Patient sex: M
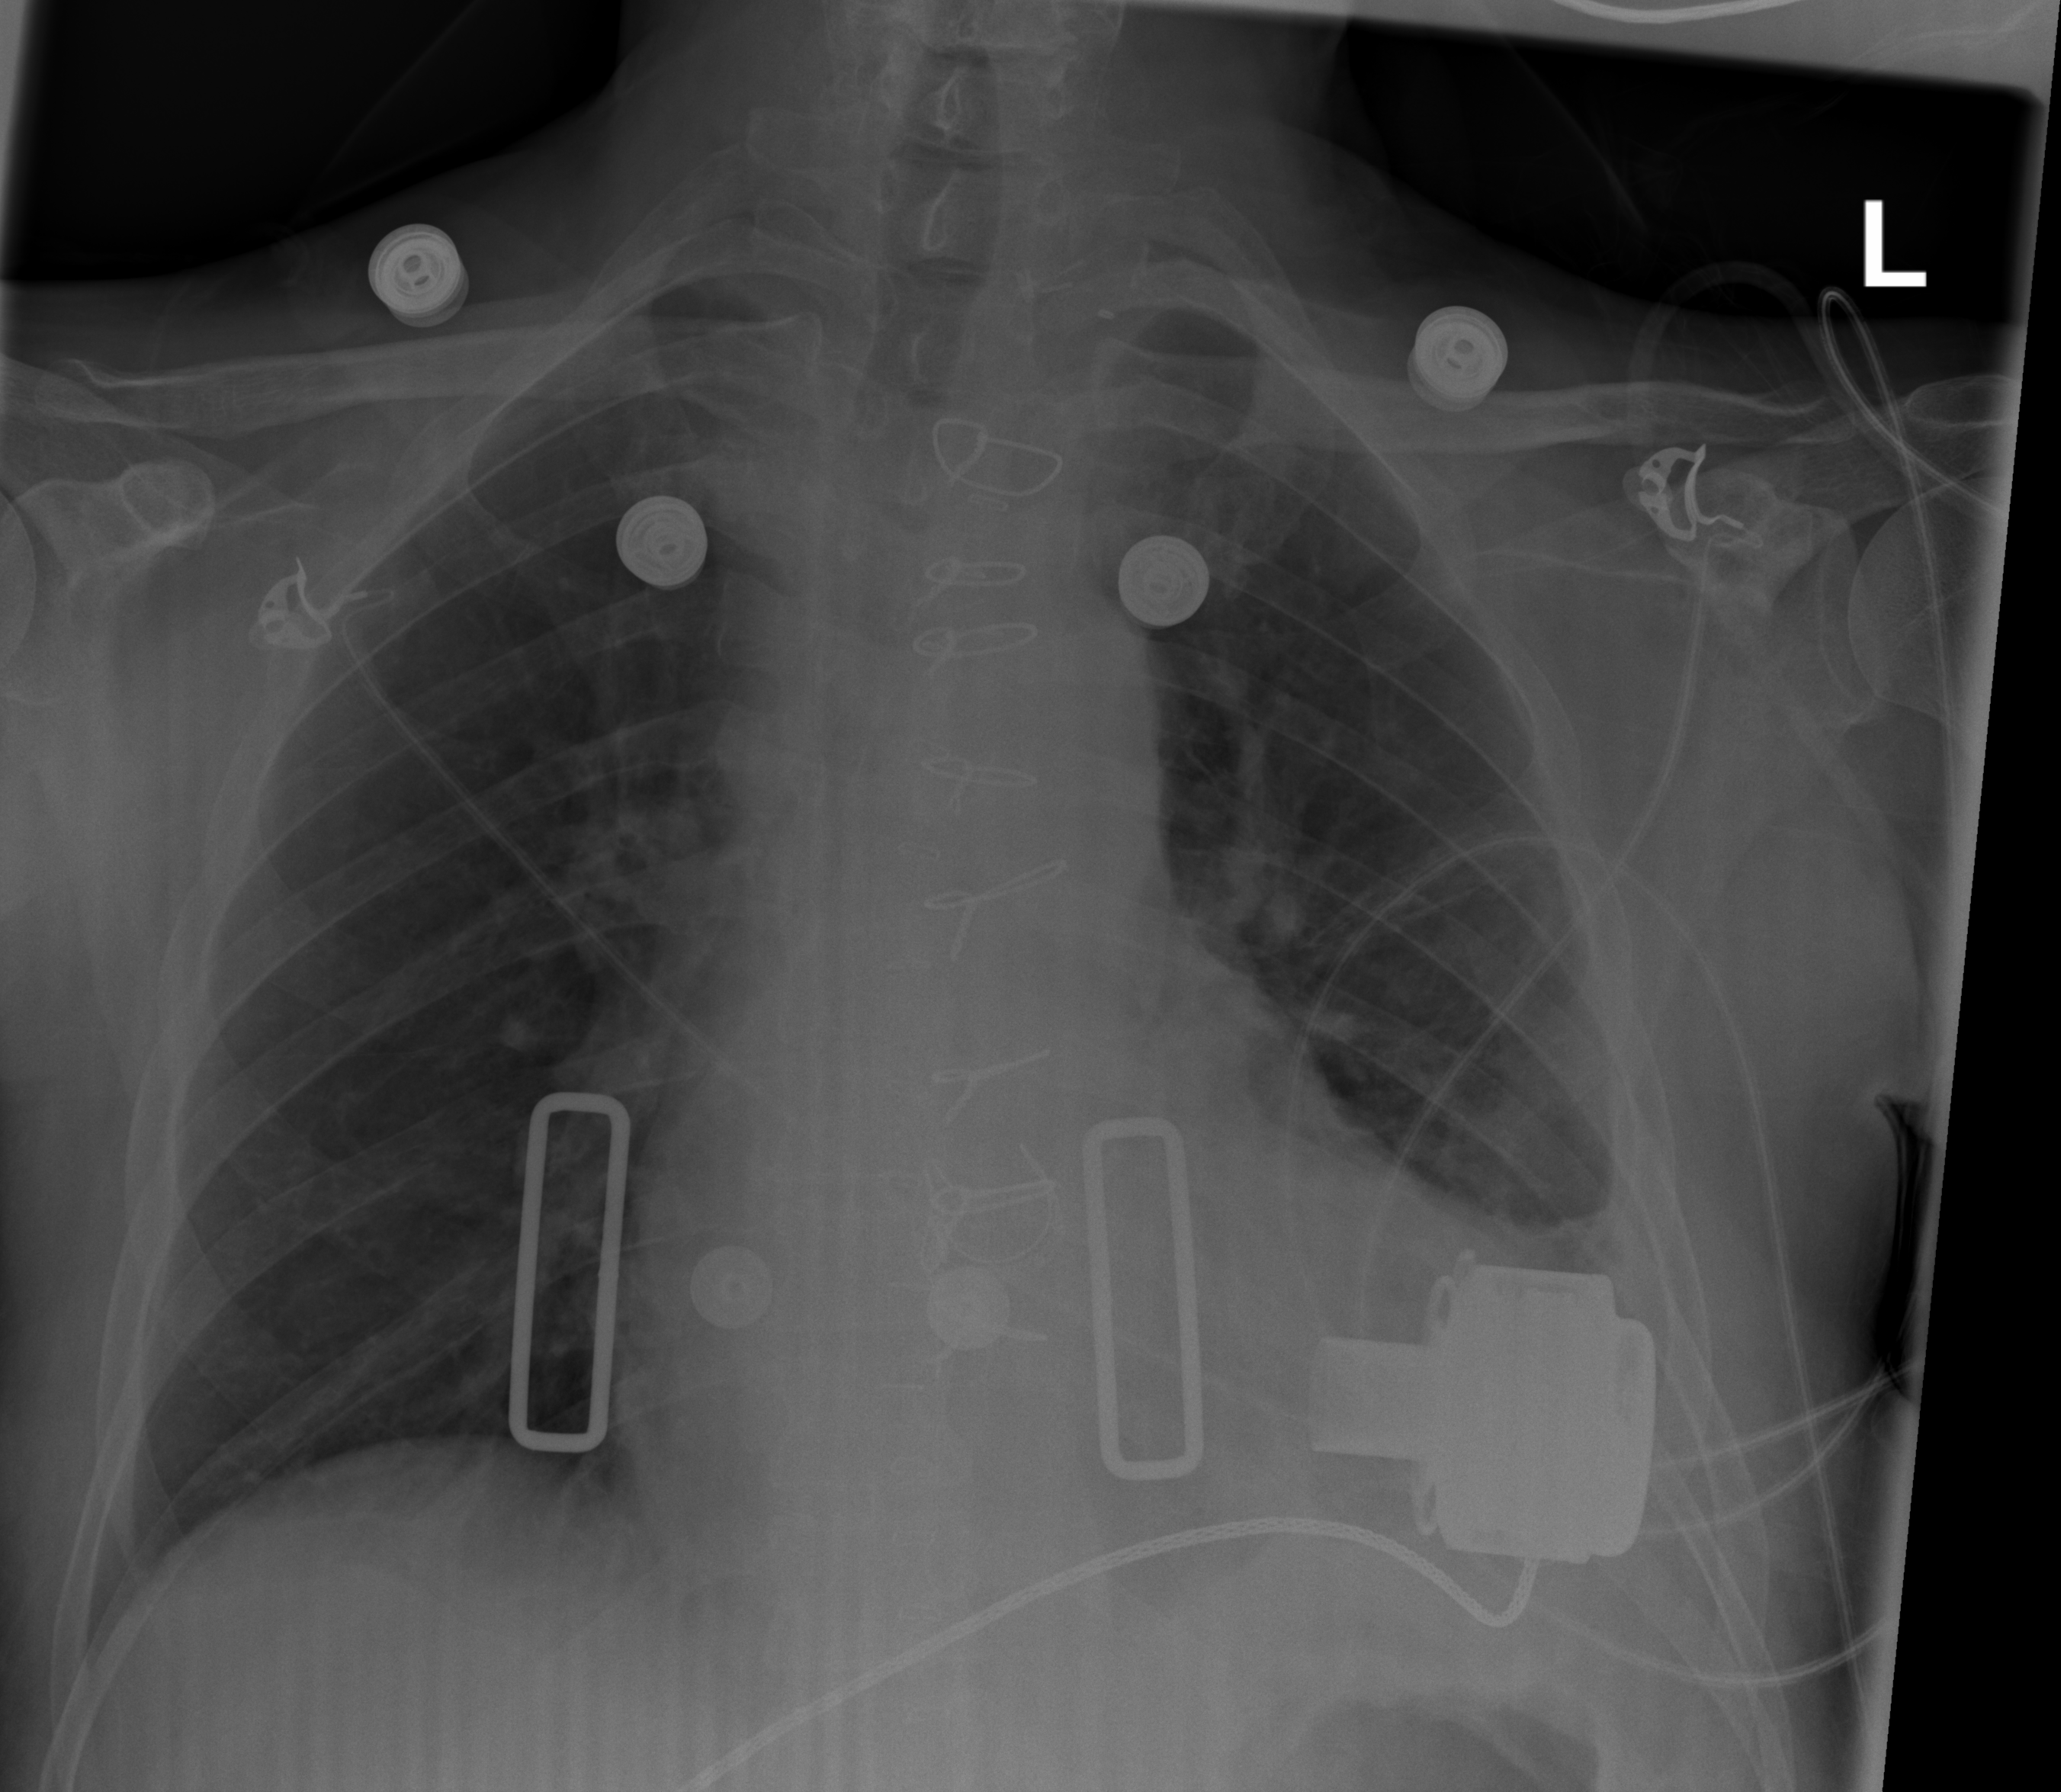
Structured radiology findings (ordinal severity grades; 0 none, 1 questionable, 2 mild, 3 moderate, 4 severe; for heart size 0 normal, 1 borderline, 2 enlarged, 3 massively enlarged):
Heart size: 2
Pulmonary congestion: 2
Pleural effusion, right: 0
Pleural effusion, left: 0
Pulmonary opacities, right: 0
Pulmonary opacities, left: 0
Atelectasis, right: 0
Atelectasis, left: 2